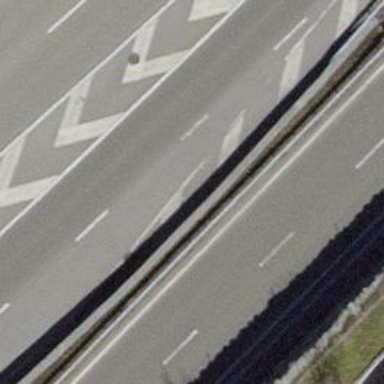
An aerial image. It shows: Asphalt motorway link.